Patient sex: M
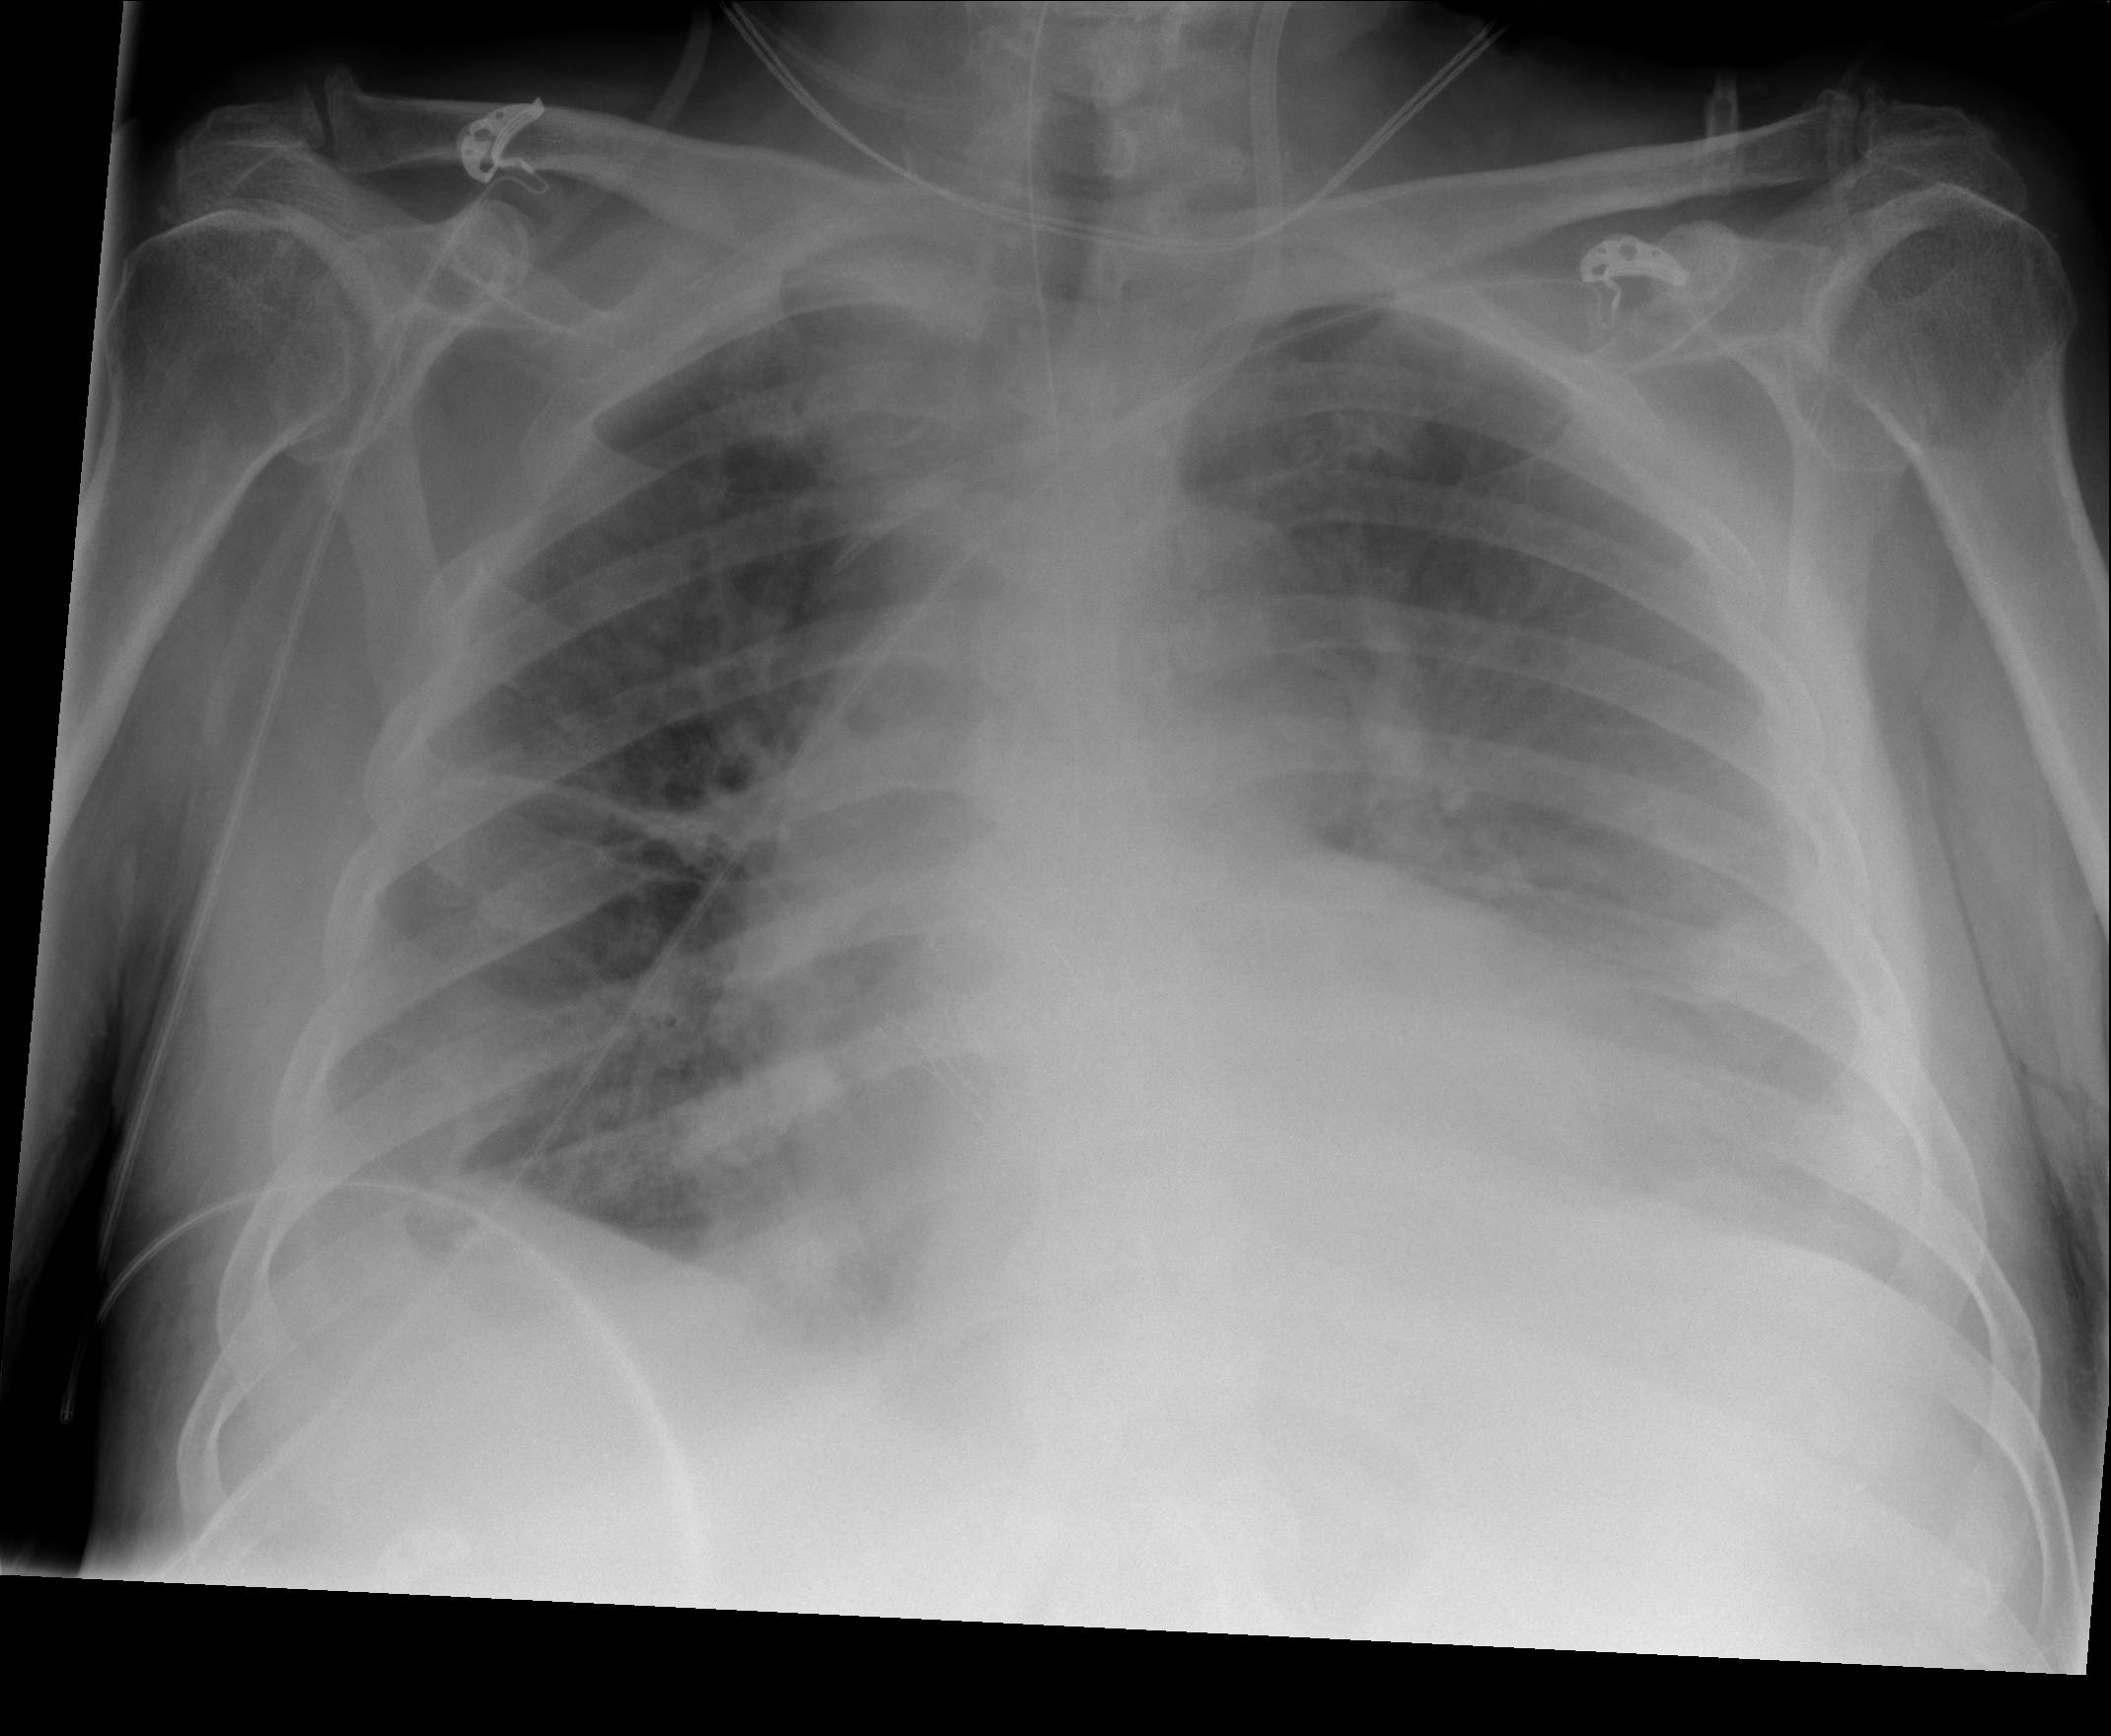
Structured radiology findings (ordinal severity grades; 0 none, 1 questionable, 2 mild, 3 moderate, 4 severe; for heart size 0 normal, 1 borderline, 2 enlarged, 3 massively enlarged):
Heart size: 2
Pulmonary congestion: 3
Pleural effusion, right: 0
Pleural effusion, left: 2
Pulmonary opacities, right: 0
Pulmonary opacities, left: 0
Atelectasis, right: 1
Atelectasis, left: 2